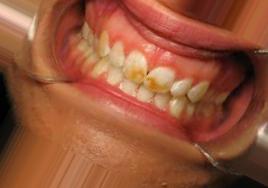
Condition: Tooth Discoloration